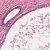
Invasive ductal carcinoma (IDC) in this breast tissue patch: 0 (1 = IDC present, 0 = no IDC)